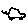
Label: car